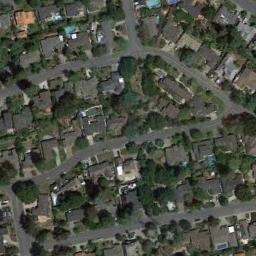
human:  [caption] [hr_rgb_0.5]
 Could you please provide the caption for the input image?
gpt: Most of the houses are next to each other .

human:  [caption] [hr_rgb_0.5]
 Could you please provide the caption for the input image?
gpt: There are many roads and neatly arranged houses and trees and large lawns in densely populated areas .

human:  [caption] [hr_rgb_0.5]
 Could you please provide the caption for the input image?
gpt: A dense residential area has lots of trees and houses arranged neatly while some roads go through the residential area .

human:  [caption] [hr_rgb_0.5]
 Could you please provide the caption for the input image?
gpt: The dense residential is next to the road and some trees .

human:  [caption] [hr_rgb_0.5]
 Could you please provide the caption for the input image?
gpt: There are many black buildings with trees around on dense residential area .